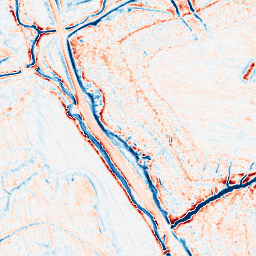
Category: edge_preserving
Decomposition family: anisotropic_diffusion
Decomposition parameters: iterations: 20
kappa: 10
gamma: 0.15
Upsampling method: cubic_catmull_rom
Upsampling parameters: scale: 8
Upsampling scale: 8